Question: I try to save, through JNI, the output of the camera modified by OpenGL ES 2 on my tablet.
To achieve this, I use the libjpeg library compiled by the NDK-r8b.
I use the following code:
In the rendering function:
'''
renderImage();
if (iIsPictureRequired)
{
savePicture();
iIsPictureRequired=false;
}
'''
The saving procedure:
'''
bool Image::savePicture()
{
bool l_res =false;
char p_filename[]={"/sdcard/Pictures/testPic.jpg"};
// Allocates the image buffer (RGBA)
int l_size = iWidth*iHeight*4*sizeof(GLubyte);
GLubyte *l_image = (GLubyte*)malloc(l_size);
if (l_image==NULL)
{
LOGE("Image::savePicture:could not allocate %d bytes",l_size);
return l_res;
}
// Reads pixels from the color buffer (byte-aligned)
glPixelStorei(GL_PACK_ALIGNMENT, 1);
checkGlError("glPixelStorei");
// Saves the pixel buffer
glReadPixels(0,0,iWidth,iHeight,GL_RGBA,GL_UNSIGNED_BYTE,l_image);
checkGlError("glReadPixels");
// Stores the file
FILE* l_file = fopen(p_filename, "wb");
if (l_file==NULL)
{
LOGE("Image::savePicture:could not create %s:errno=%d",p_filename,errno);
free(l_image);
return l_res;
}
// JPEG structures
struct jpeg_compress_struct cinfo;
struct jpeg_error_mgr jerr;
cinfo.err = jpeg_std_error(&jerr);
jerr.trace_level = 10;
jpeg_create_compress(&cinfo);
jpeg_stdio_dest(&cinfo, l_file);
cinfo.image_width = iWidth;
cinfo.image_height = iHeight;
cinfo.input_components = 3;
cinfo.in_color_space = JCS_RGB;
jpeg_set_defaults(&cinfo);
// Image quality [0..100]
jpeg_set_quality (&cinfo, 70, true);
jpeg_start_compress(&cinfo, true);
// Saves the buffer
JSAMPROW row_pointer[1]; // pointer to a single row
// JPEG stores the image from top to bottom (OpenGL does the opposite)
while (cinfo.next_scanline < cinfo.image_height)
{
row_pointer[0] = (JSAMPROW)&l_image[(cinfo.image_height-1-cinfo.next_scanline)* (cinfo.input_components)*iWidth];
jpeg_write_scanlines(&cinfo, row_pointer, 1);
}
// End of the process
jpeg_finish_compress(&cinfo);
fclose(l_file);
free(l_image);
l_res =true;
return l_res;
}
'''
The display is correct but the generated JPEG seems tripled and overlap from left to right.

What did I do wrong ?
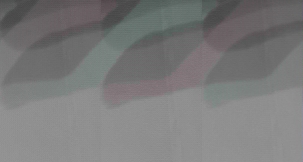
Answer: It appears that the internal format of the jpeg lib and the canvas do not match. Other appears to read/encode with RGBRGBRGB, other with RGBARGBARGBA.
You might be able to rearrange the image data, if everything else fails...
'''
char *dst_ptr = l_image; char *src_ptr = l_image;
for (i=0;i<width*height;i++) { *dst_ptr++=*src_ptr++;
*dst_ptr++=*src_ptr++; *dst_ptr++=*src_ptr++; src_ptr++; }
'''
EDIT: now that the cause is verified, there might be even simpler modification.
You might be able to get data from in the correct format:
'''
int l_size = iWidth*iHeight*3*sizeof(GLubyte);
...
glReadPixels(0,0,iWidth,iHeight,GL_RGB,GL_UNSIGNED_BYTE,l_image);
'''
And one more piece of warning: if this compiles, but the output is , then it means that your screen width is not a multiple of 4, but that opengl wants to start each new row at dword boundary. But in that case there's a good opportunity of a crash, because in that case the 'l_size' should have been 1,2 or 3 bytes larger than expected.